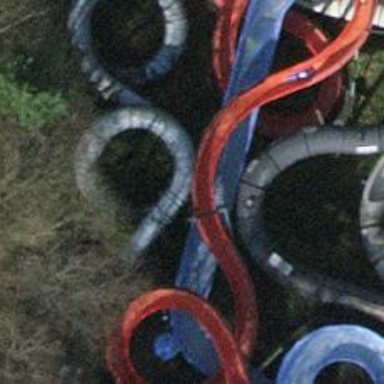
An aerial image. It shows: Water slide attraction.